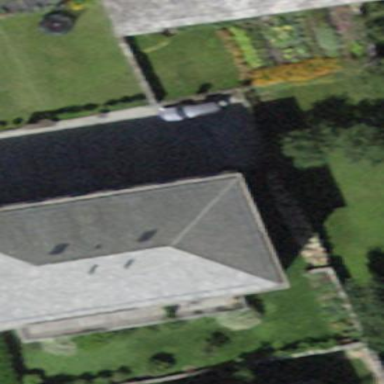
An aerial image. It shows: Residential building with hipped roof.